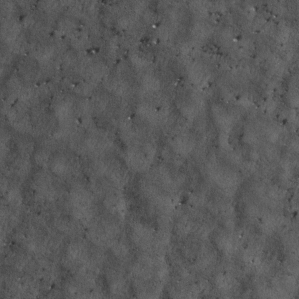
Label: non_frost